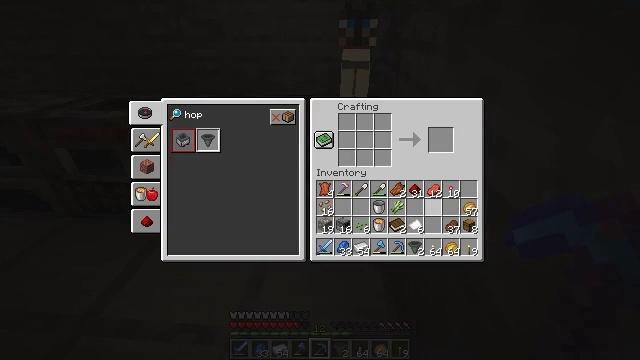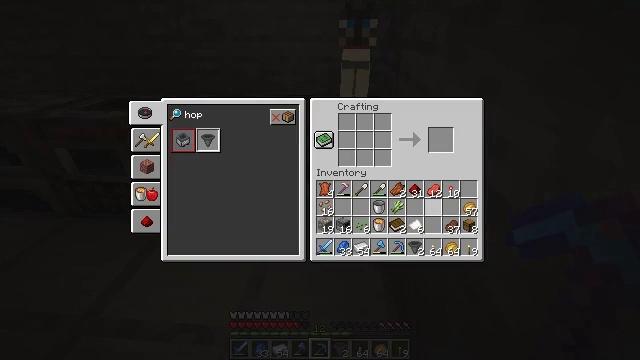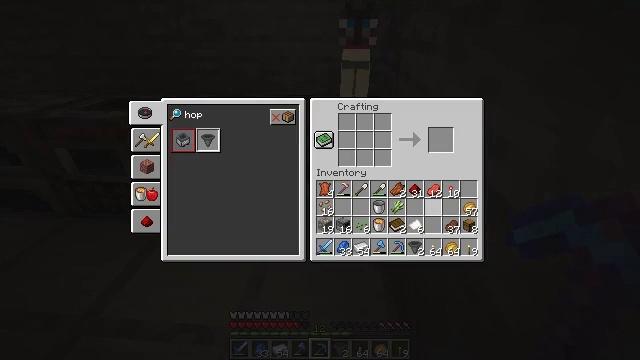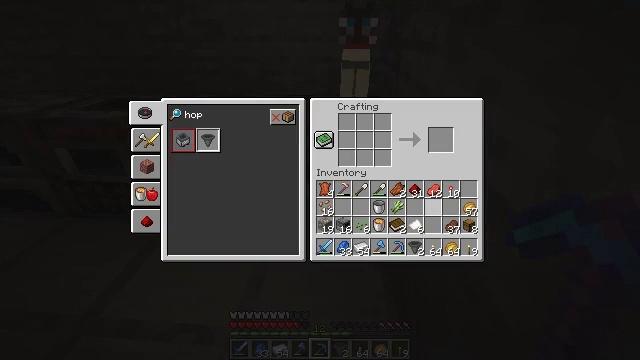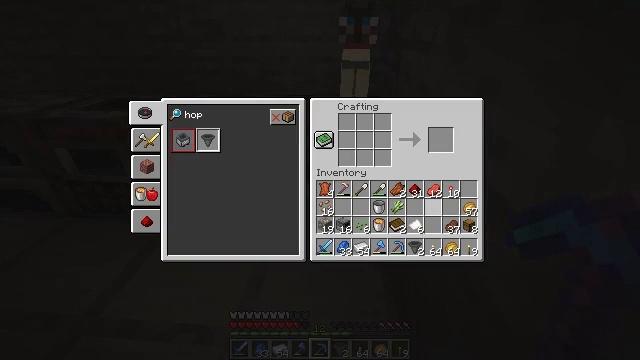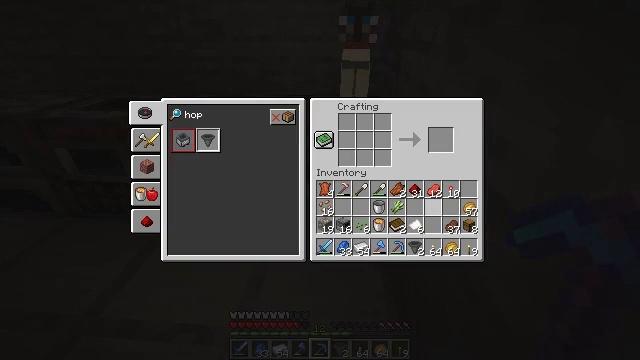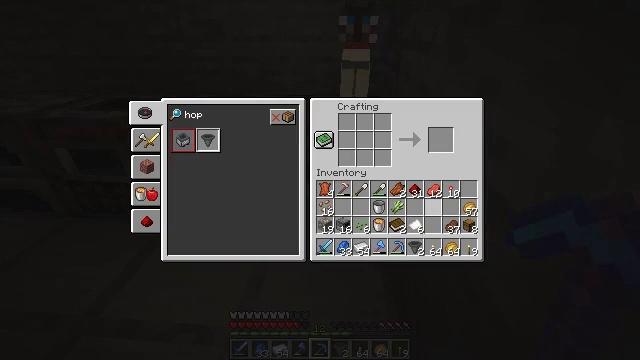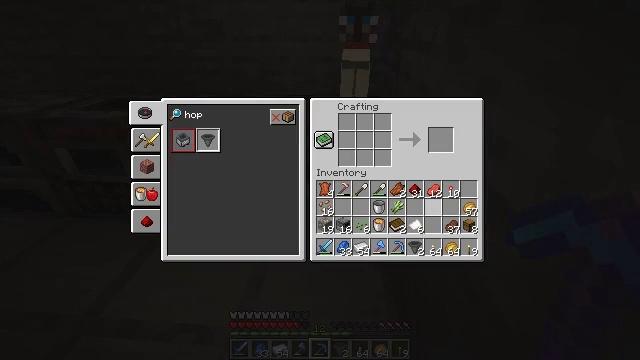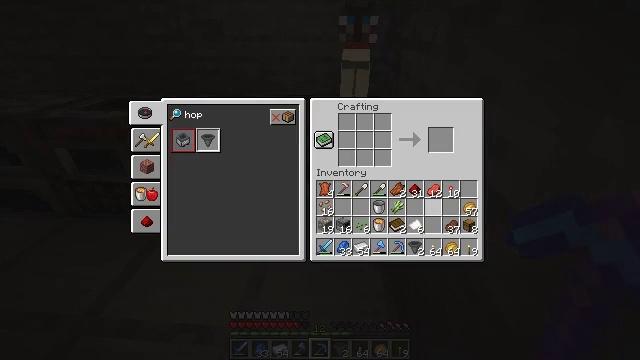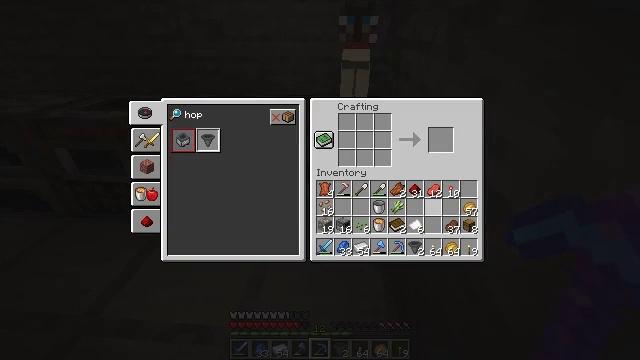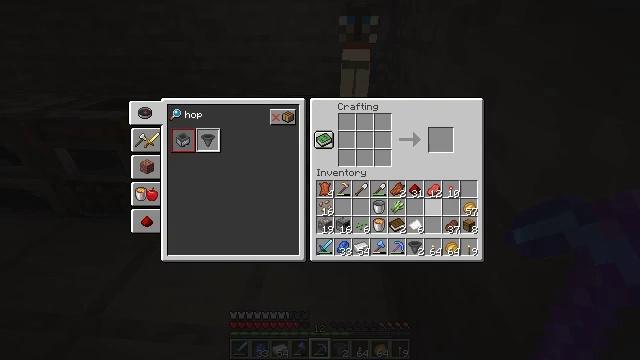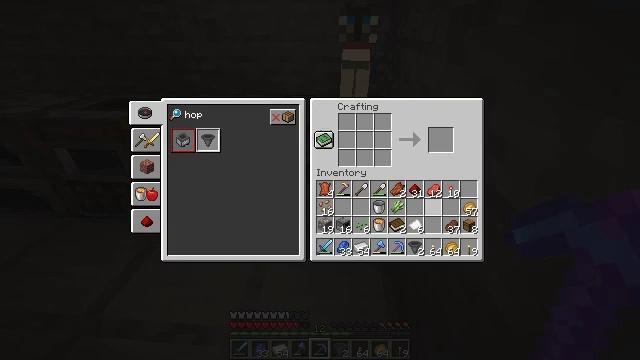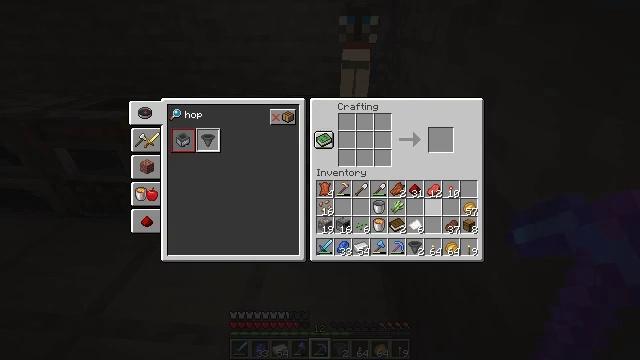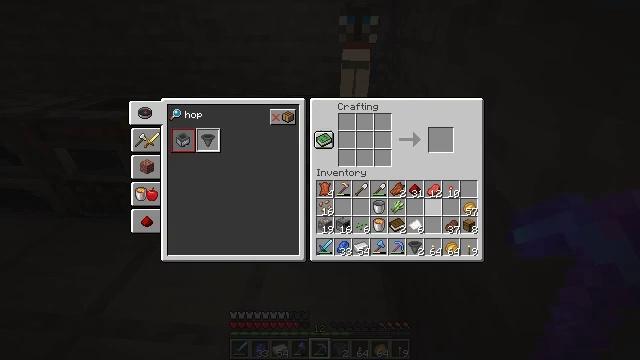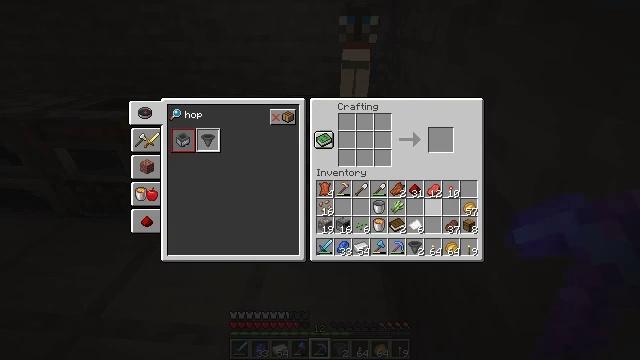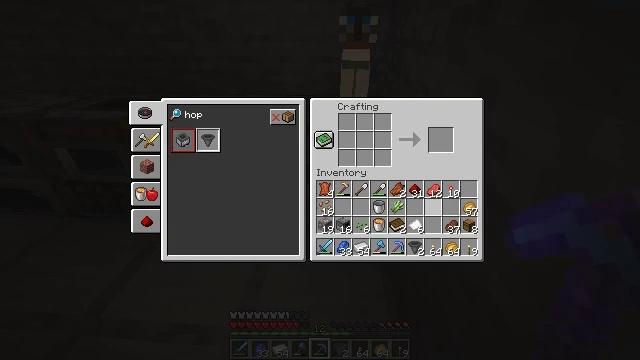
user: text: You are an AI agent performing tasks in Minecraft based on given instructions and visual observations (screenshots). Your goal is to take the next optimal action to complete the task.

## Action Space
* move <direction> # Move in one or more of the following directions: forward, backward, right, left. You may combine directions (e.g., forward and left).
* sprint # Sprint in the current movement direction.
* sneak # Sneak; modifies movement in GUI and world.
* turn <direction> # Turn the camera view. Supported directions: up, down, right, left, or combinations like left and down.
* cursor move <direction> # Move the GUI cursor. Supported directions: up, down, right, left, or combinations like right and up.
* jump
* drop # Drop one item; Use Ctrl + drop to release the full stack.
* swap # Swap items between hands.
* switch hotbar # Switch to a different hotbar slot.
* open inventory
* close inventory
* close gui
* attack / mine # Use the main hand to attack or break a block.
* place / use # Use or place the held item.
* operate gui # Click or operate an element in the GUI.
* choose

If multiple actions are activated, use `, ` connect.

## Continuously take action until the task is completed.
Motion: motion action
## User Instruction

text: Assemble a minecart with iron ingots at the crafting table.
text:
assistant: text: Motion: no_op
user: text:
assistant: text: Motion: no_op
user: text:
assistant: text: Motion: no_op
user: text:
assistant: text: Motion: no_op
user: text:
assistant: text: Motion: no_op
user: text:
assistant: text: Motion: no_op
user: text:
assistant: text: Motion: no_op
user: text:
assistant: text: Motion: no_op
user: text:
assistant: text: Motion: no_op
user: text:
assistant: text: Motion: no_op
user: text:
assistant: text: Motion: no_op
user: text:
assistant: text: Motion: no_op
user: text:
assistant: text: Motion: no_op
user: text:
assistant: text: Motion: no_op
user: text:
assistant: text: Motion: no_op
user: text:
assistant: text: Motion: no_op
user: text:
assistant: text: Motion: no_op
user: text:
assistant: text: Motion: no_op
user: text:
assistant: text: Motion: no_op
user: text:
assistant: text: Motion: no_op
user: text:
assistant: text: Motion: no_op
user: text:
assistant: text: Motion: no_op
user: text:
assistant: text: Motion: no_op
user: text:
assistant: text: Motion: no_op
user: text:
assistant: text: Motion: no_op
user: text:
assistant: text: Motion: no_op
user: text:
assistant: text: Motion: no_op
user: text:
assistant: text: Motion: no_op
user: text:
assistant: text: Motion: no_op
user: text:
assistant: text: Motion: no_op